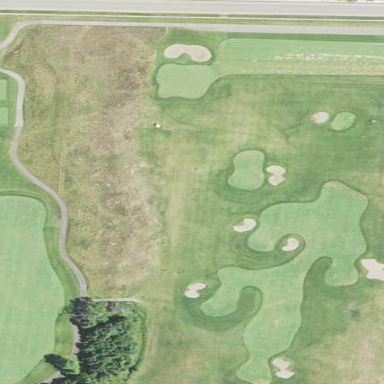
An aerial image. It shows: Scenic golf fairway.